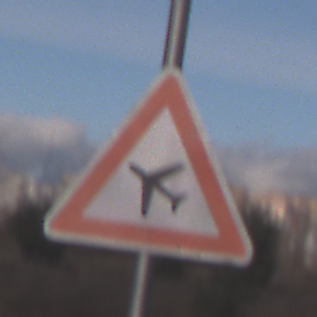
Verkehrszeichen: FlugbetriebRechts
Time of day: MorningAfternoon
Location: Outdoor (Nature)
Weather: PartlyCloudy
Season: NotSpecified
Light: Natural